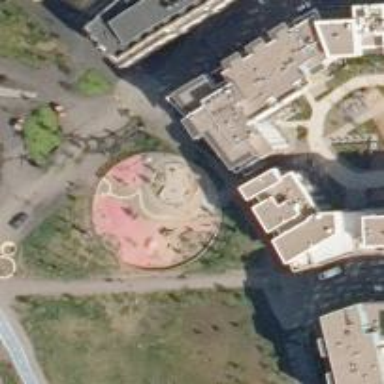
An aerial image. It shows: Playground with springy equipment.